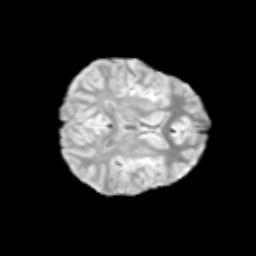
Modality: T2w
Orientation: axial
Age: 13
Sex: female
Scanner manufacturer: siemens
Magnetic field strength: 3 T
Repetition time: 3.8 s
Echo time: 0.07 s